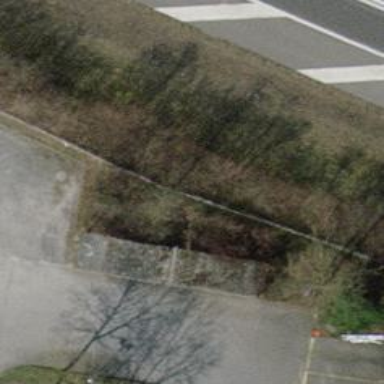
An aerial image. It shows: Bicycle parking area with anchors for securing bicycles.